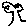
Label: tree